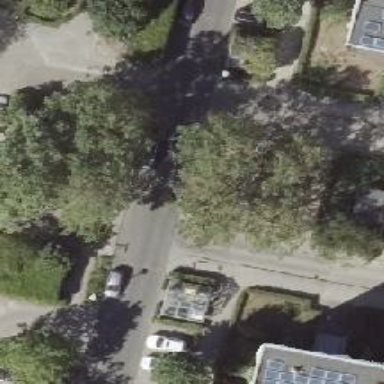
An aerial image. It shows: Residential road with asphalt surface and separate sidewalk.